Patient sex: F
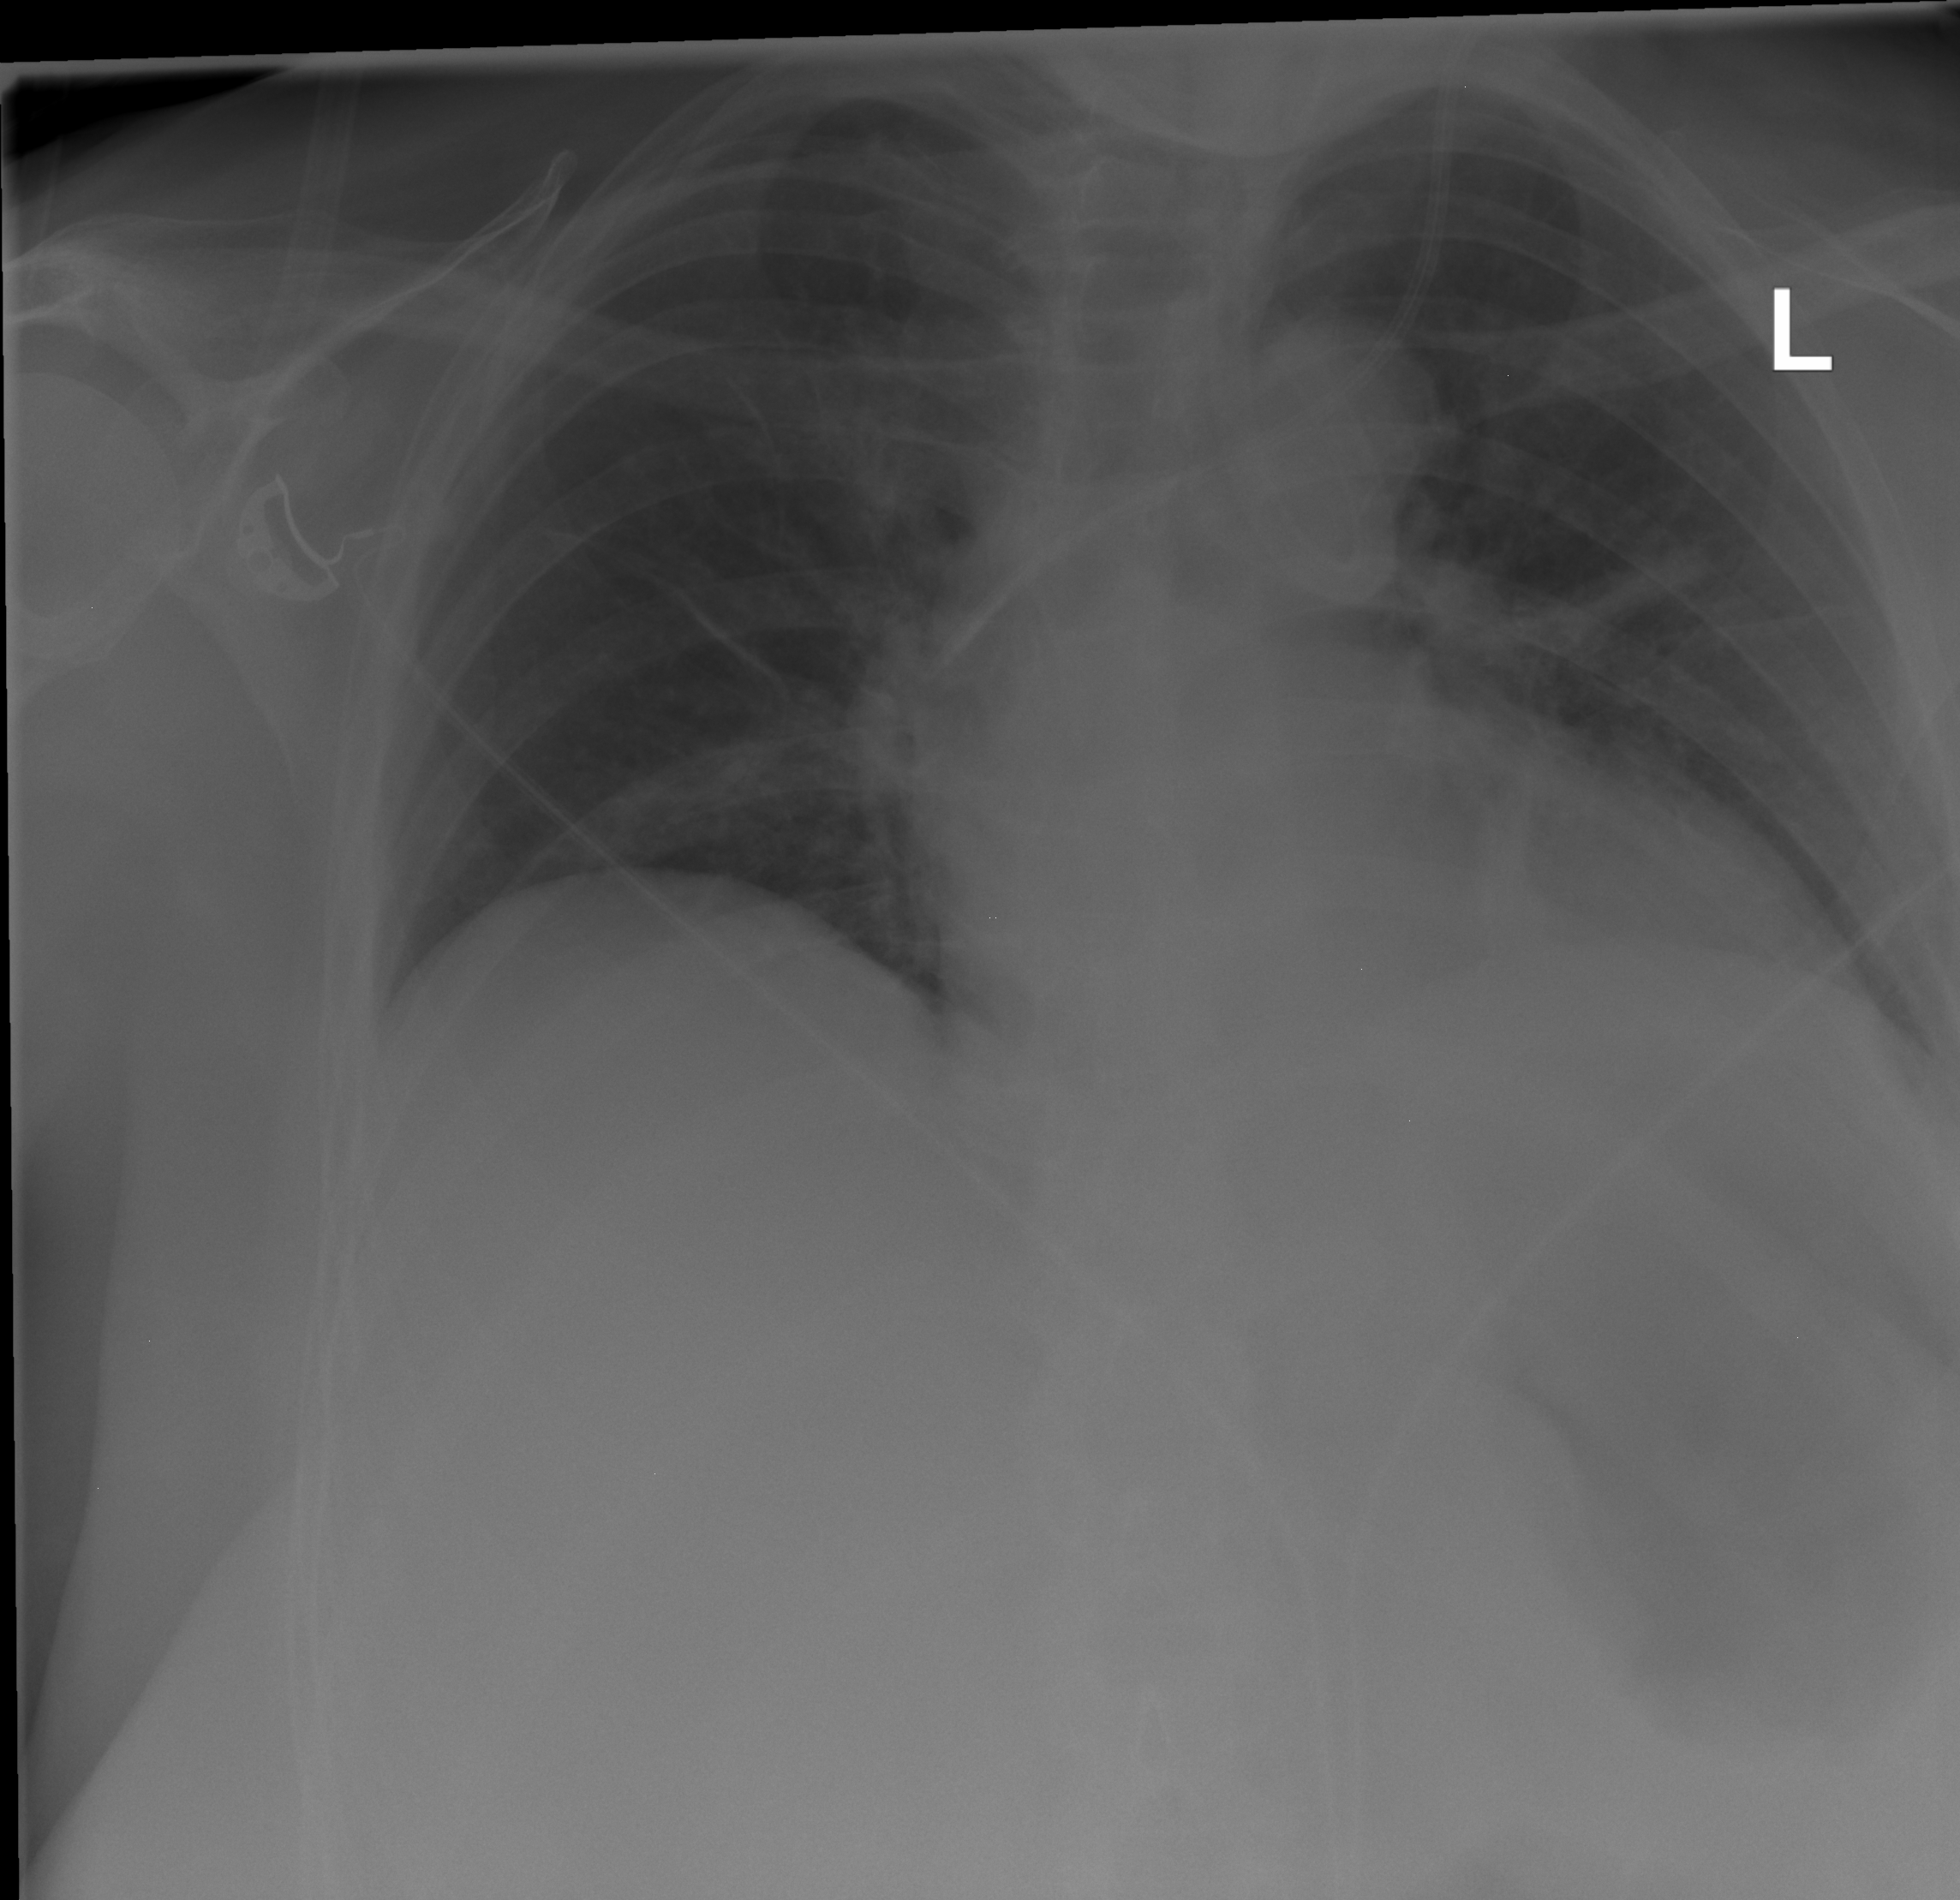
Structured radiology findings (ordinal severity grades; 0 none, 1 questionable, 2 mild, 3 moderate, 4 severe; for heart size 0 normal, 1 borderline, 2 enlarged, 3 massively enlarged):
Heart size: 0
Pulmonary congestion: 0
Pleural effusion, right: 0
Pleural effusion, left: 0
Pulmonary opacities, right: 0
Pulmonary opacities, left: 2
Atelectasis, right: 2
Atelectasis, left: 2